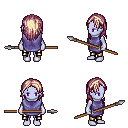
a pixel art fantasy rpg character, female body template, dark elf, purple skin, chain tabard jacket, gold greaves, white blonde long hairstyle, spear, four views (front, back, left, right), 2x2 character sprite sheet, small pixel art, hard edges, no anti-aliasing